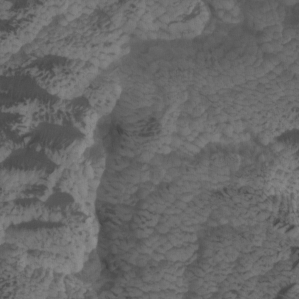
Label: non_frost